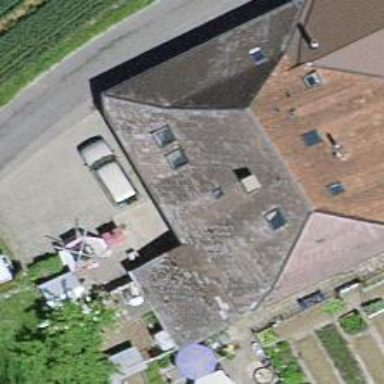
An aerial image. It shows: Residential building with half-hipped roof shape.